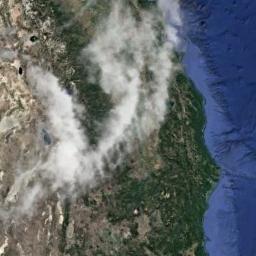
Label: cloud